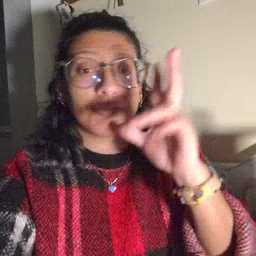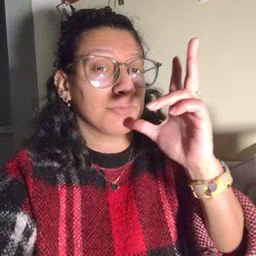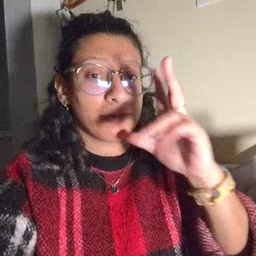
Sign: hen